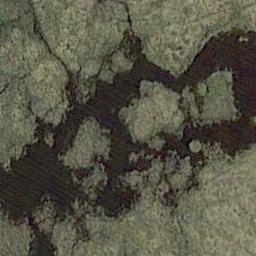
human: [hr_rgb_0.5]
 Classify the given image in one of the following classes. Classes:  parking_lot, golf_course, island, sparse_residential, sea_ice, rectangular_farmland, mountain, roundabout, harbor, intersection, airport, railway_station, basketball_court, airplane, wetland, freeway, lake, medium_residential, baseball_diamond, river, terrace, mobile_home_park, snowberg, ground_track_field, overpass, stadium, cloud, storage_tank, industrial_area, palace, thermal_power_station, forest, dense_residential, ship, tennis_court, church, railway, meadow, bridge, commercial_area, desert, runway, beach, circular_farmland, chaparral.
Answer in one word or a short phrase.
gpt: wetland